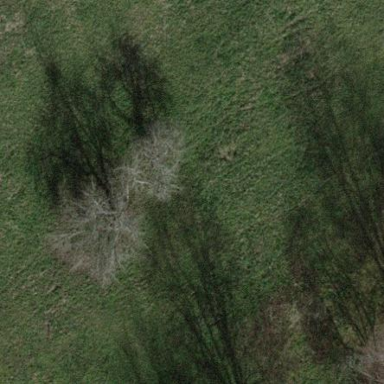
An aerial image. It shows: Orchard.